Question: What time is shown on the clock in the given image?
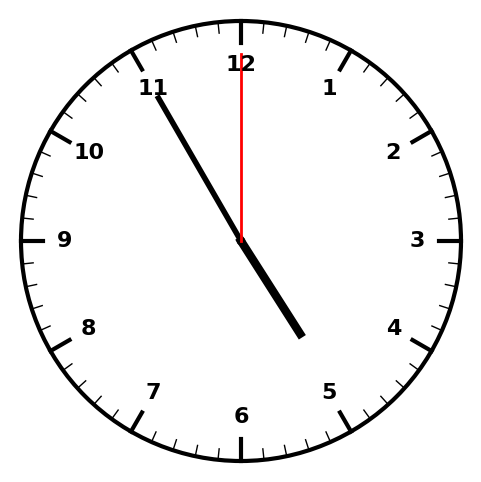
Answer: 04:55:00